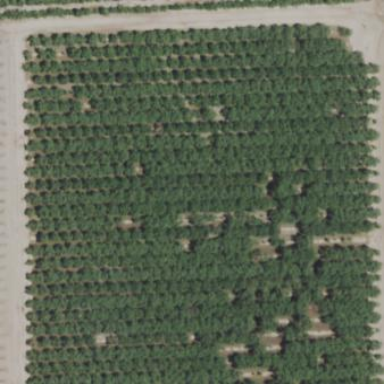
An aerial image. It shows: Orchard filled with almond trees.